Field crop: maize
Growth stage: 2
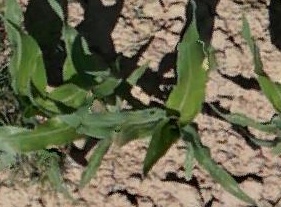
Species: maize